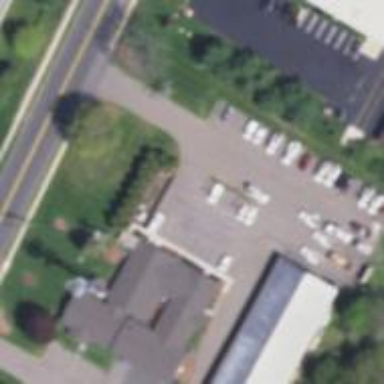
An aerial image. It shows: Commercial building.